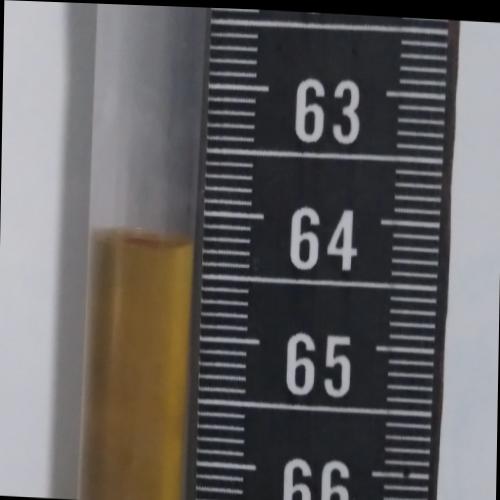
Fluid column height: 64.3 cm